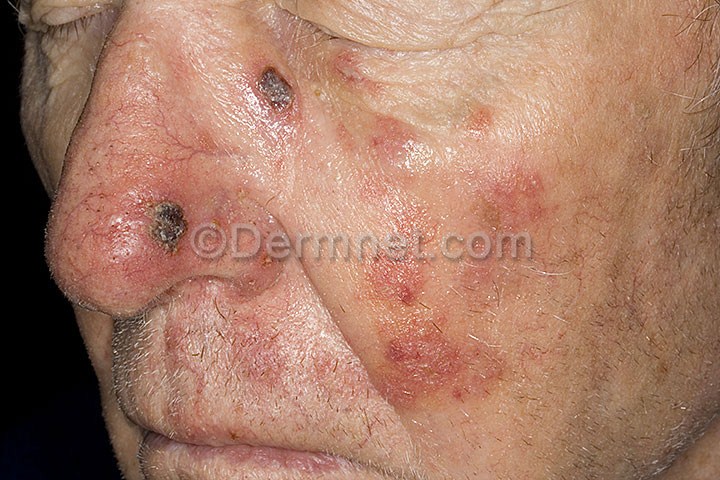
Disease: Warts Molluscum and other Viral Infections